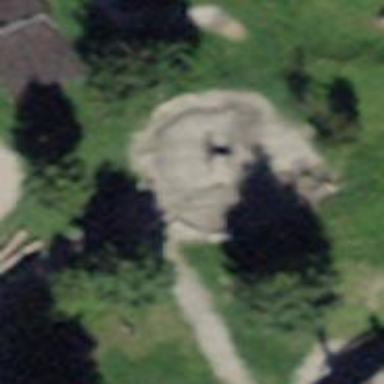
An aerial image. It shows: Playground with water-themed sandpit.